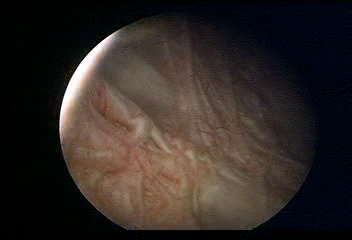
Modality: WLC
Class: Normal mucosa
Bladder cancer association: No